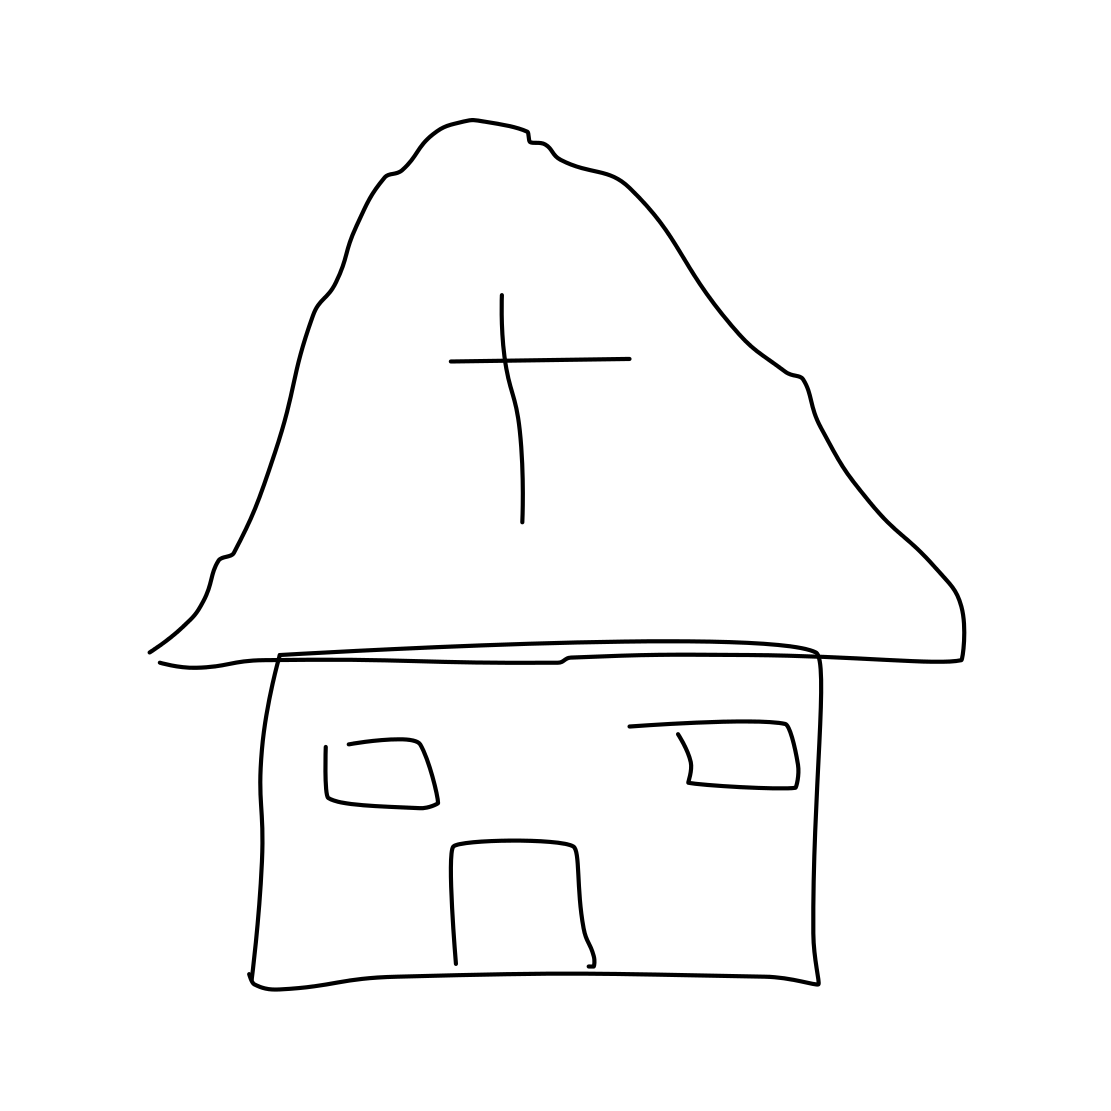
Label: church